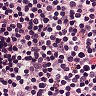
Metastatic tissue present: no